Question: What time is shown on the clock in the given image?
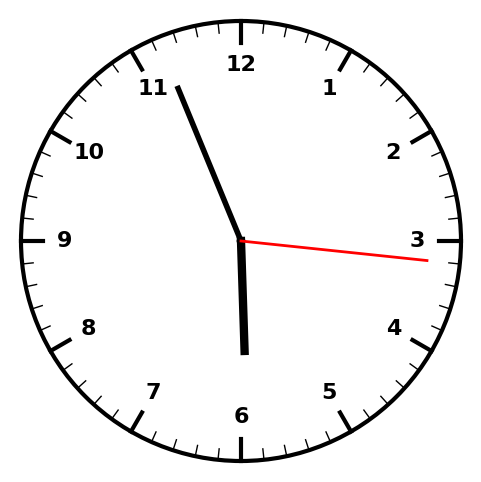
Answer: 05:56:16